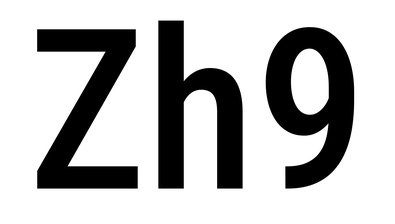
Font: Roboto_Condensed_Medium